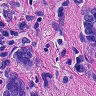
Metastatic tissue present: yes